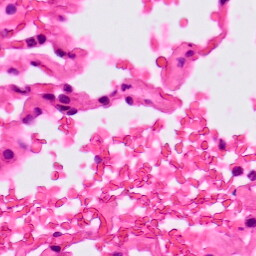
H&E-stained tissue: Lung